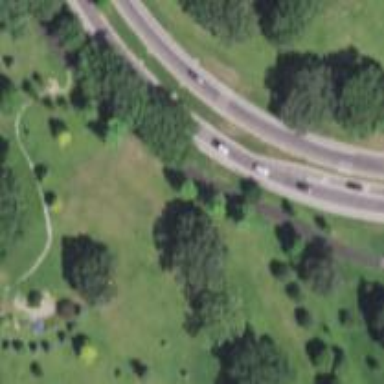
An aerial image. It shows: Asphalt cycleway for shared use.